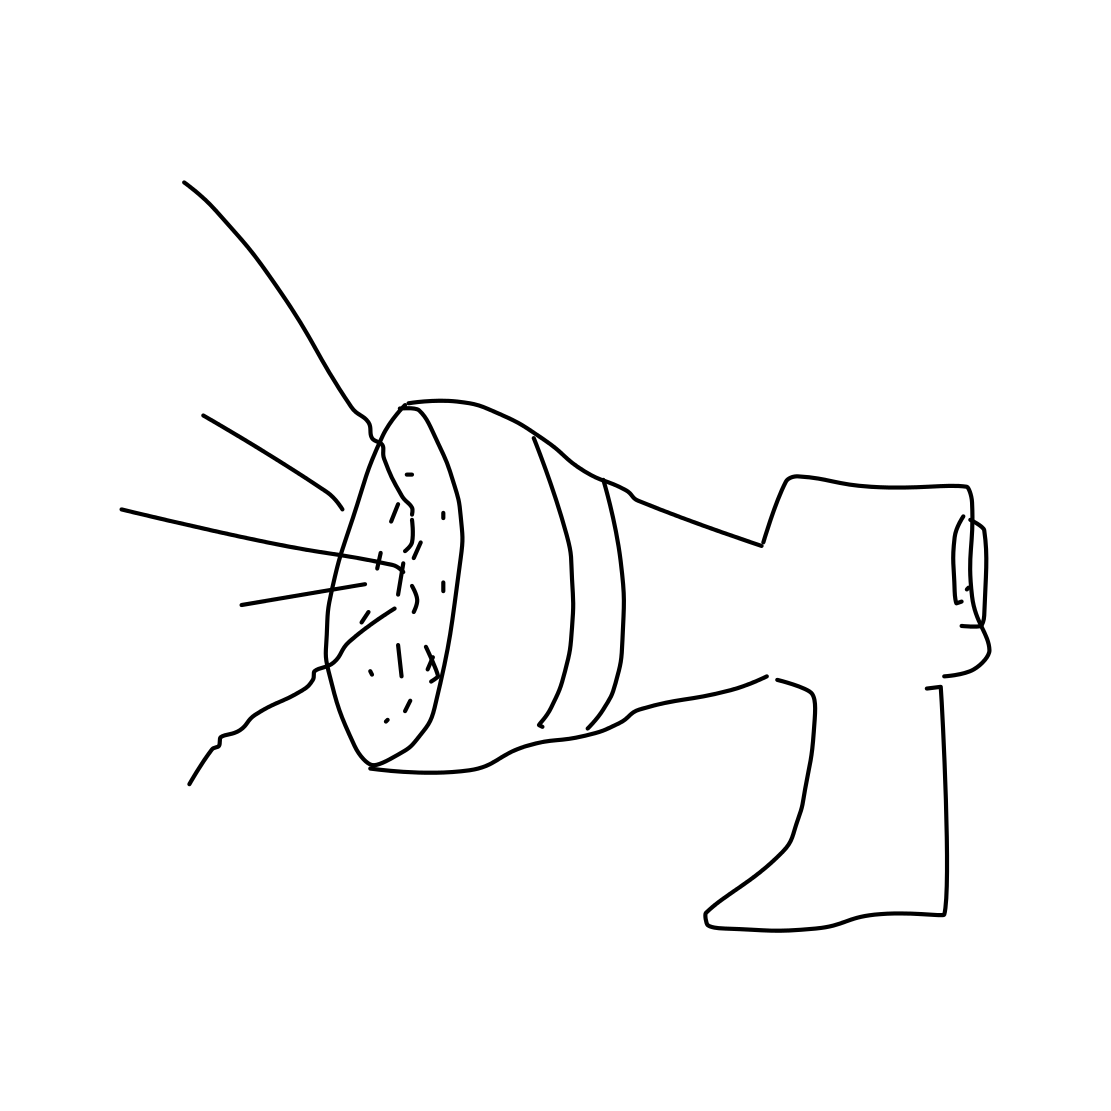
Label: megaphone